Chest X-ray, PA view. Patient: 32 years old, sex M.
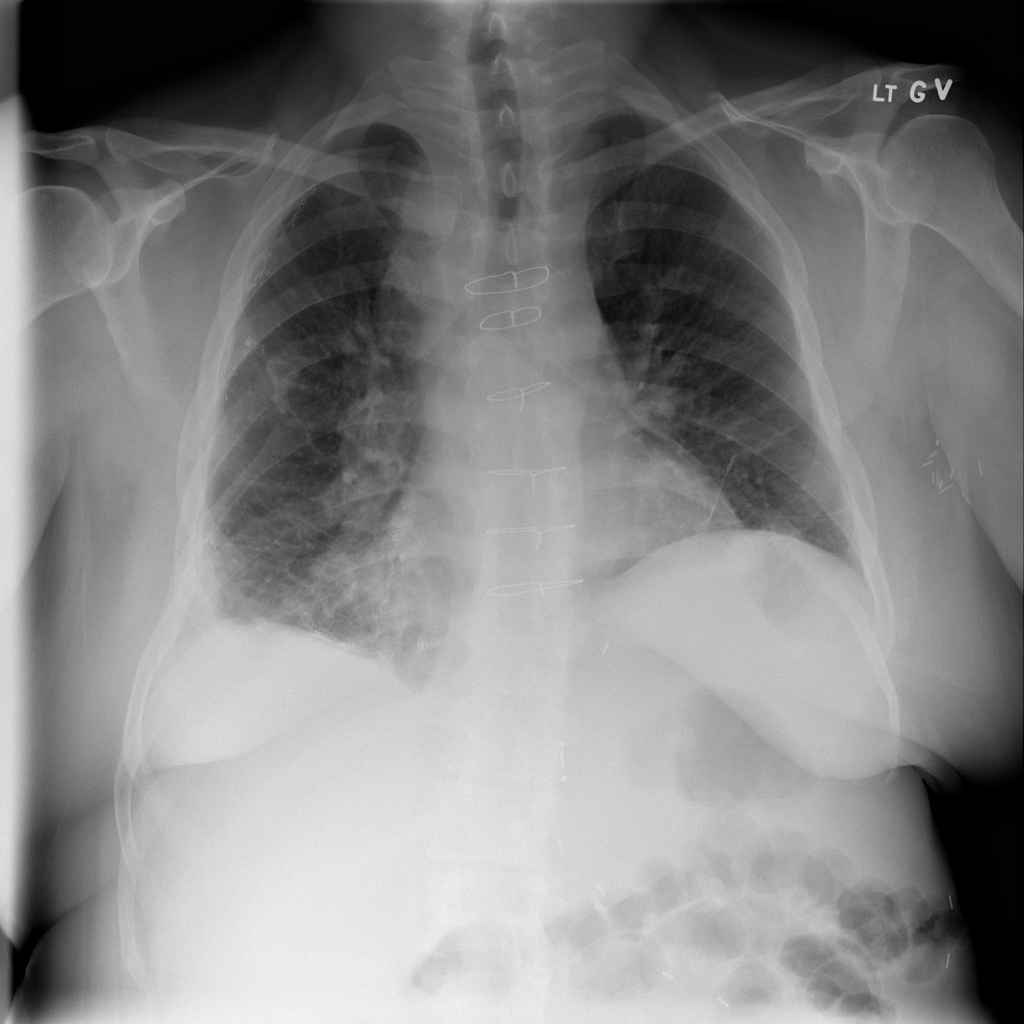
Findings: Infiltration, Mass